Question: I'm trying to split my page to 4 equal parts, and the top left I want to divide horizontally to 2 parts.
My main concern is how it will be on mobile, I don't want it to be split like on pc, I want it to be stacked (block on top on another). as explained in pic.
I thought about bootstrap grid but I couldn't make it.
What I have so far is something along the lines of:
'''
<style>
html, body { height:100%; margin:0; padding:0 }
div { position:fixed; width:50%; height:50% }
#NW { top:0; left:0; background:orange }
#NE { top:0; left:50%; background:blue }
#SW { top:50%; left:0; background:green }
#SE { top:50%; left:50%; background:red }
</style>
<div id="NW"></div>
<div id="NE"></div>
<div id="SE"></div>
<div id="SW"></div>
'''
I want the divs to occupy 100% of screen height and width. (with bootstrap I had problems doing this)

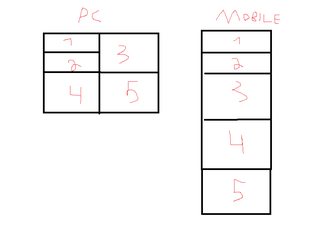
Answer: Note: I'm not familiar with Bootstrap, so this may not be as simple as the examples that use it. This is a plain CSS example.
---
You can do this with CSS <URL>.
Notes:
- I changed the 'id's to 'class'es for better maintainability. (it seems you only have short ones and tall ones of the same width). If you are styling each one individually (like you are doing with colors), then leave the 'id's.- I put the two shorter ones in a container '<div>' so that they would stay together, even with a float.- As @shirfy mentioned below, always put the desktop style in the media query to improve mobile loading speeds. This is known as mobile-first web design.
Here's a <URL>.
And here's a code snippet (try resizing the page: under 480px width it will be considered "mobile" and resize, and vice versa):
'''
div {
width: 100%;
float: left;
display: inline-block;
box-sizing: border-box;
}
div.container > div {
width: 100%;
}
div.short {
height: 100px;
}
div.tall {
height: 200px;
}
/* media query CSS */
@media screen and (min-width: 480px) {
/* Notice how this is the desktop style */
div {
width: 50%;
}
}
/* These styles are for coloring - ignore them */
div.container > div:nth-of-type(1) { background-color: #ffdddd; }
div.container > div:nth-of-type(2) { background-color: #ffddff; }
body > div:nth-of-type(2) { background-color: #ffffdd; }
body > div:nth-of-type(3) { background-color: #ddffdd; }
body > div:nth-of-type(4) { background-color: #ddddff; }
'''
'''
<!-- Note this container class -->
<div class="container">
<div class="short">div1</div>
<div class="short">div2</div>
</div>
<div class="tall">div3</div>
<div class="tall">div4</div>
<div class="tall">div5</div>
'''